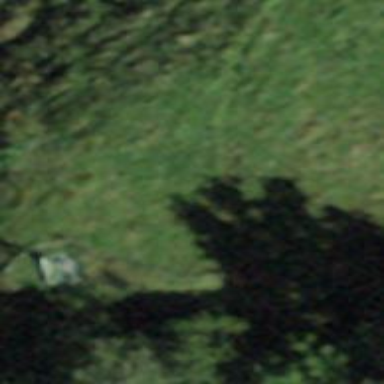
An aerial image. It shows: Wayside cross with historic significance.